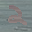
Label: 2